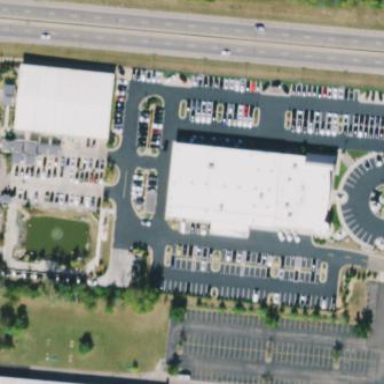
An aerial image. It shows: Building housing car shop.